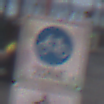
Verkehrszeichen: BeginnFahrradzone
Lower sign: EinspurigeFahrzeugeFrei3
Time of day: SunriseSunset
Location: Outdoor (Urban)
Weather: Clear
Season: NotSpecified
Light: Natural